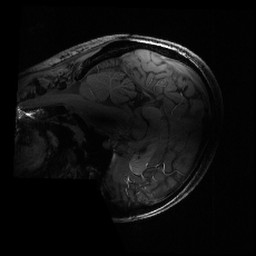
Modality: T1w
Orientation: sagittal
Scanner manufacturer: siemens
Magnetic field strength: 6.98 T
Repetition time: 3.1 s
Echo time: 0.00345 s